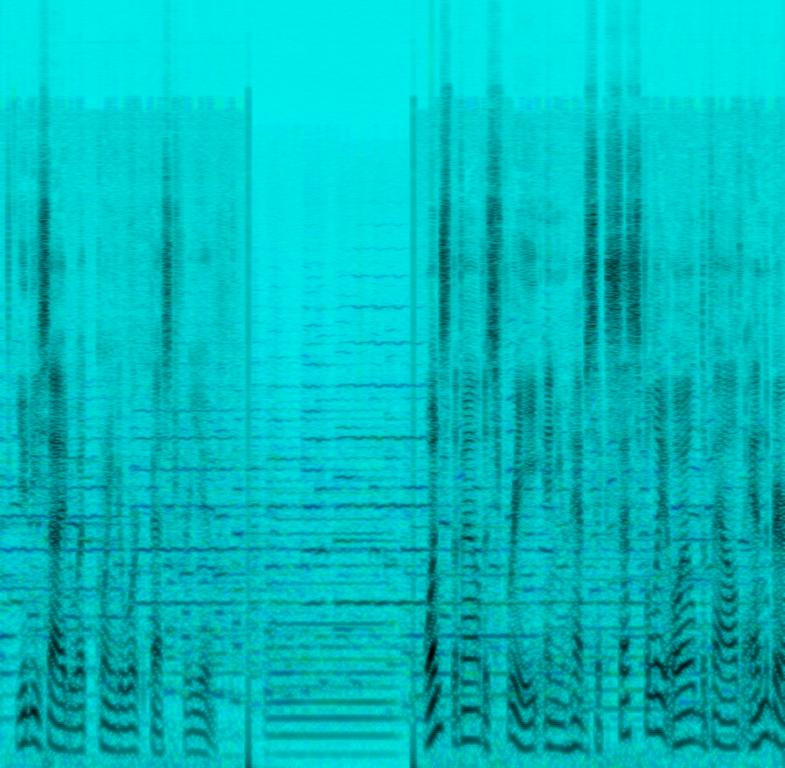
A man narrates a repair technique for a French horn. The song plays at medium tempo, with a brass section playing in an orchestra. The song is medium tempo and plays a soundtrack for the repair video.